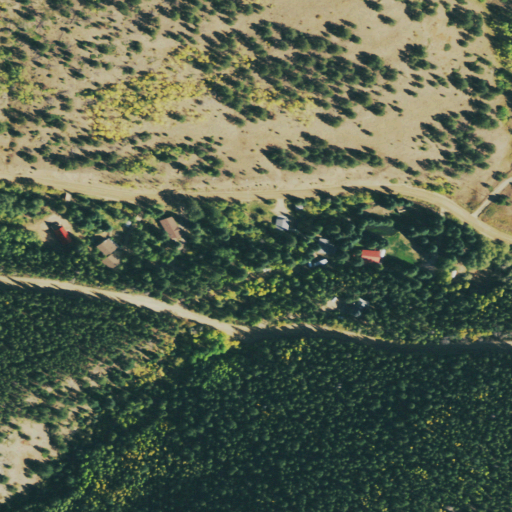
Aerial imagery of valley in Colorado named Pecks Gulch containing evergreen forest, shrub, open development, woody wetlands, and low intensity development